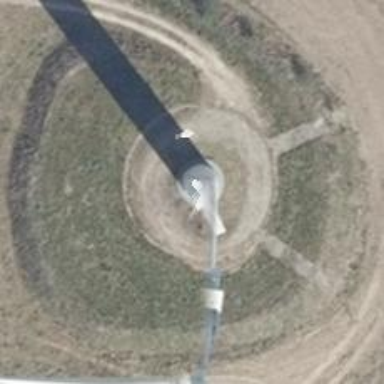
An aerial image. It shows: Wind turbine generator made by Vestas. The generator utilizes wind as its power source and belongs to the horizontal axis type.